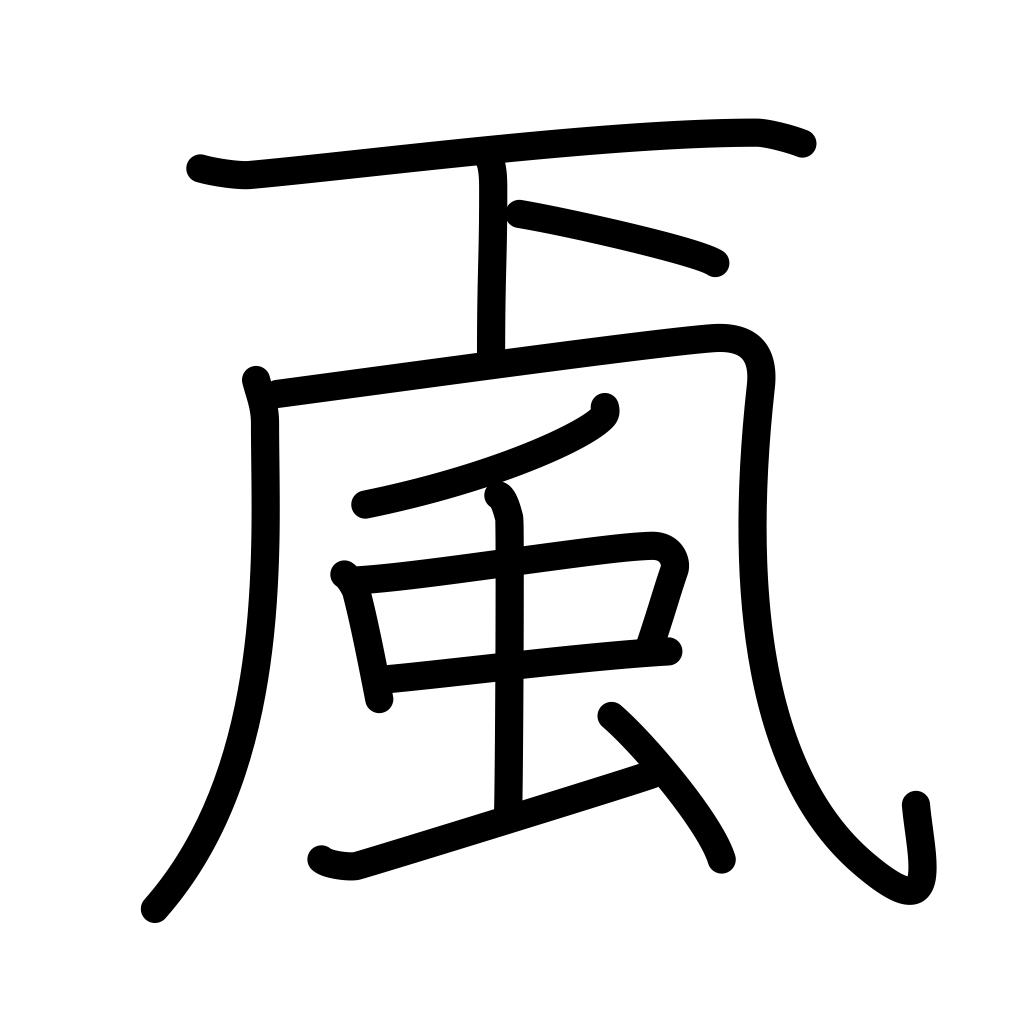
Meaning: wind from mountains